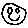
Label: smiley face